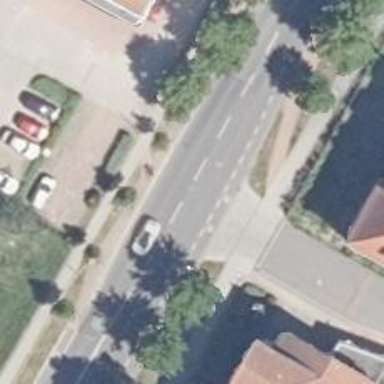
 with lane for cyclists on the left and cycle track on the right."